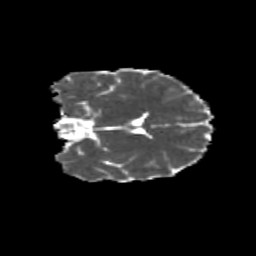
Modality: MD
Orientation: coronal
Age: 9
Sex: female
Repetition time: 9.512 s
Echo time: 0.089 s